Question: I am trying to programatically handel the toggeling of Jquery UI accordion i want that if someone click to next button then it goes to next step after a hidden field is added here is what i wrote in the code:
'''
<!doctype html>
<html lang="en">
<head>
<meta charset="utf-8" />
<title>Pro Plan Store</title>
<script src="//ajax.googleapis.com/ajax/libs/jquery/1.10.1/jquery.min.js"></script>
<script src="http://code.jquery.com/ui/1.10.3/jquery-ui.js"></script>
<link rel="stylesheet" href="http://code.jquery.com/ui/1.10.3/themes/smoothness/jquery-ui.css" />
<script>
$(document).ready(function(){
$("#changeStep").on("click",function(){
$("#step1content").append("<input type='hidden' name='step1done' id='step1done' value=''>");
$('#accordion').accordion('option', 'active', 1);
});
var accordian = $( "#accordion" ).accordion({
active: false,
beforeActivate: function(event, ui) {
var newIndex = $(ui.newHeader).index('h3');
console.log(newIndex);
switch(newIndex){
case 0:
// $(this).accordion( "option", "active", 0 ); //Main page just set it to homepage again
break
case 1:
if($("#step1done").length > 0){
$(this).accordion( "option", "active", 1 ); //Main page just set it to homepage again
}
else{
alert("Please login first to choose plan");
event.preventDefault();
}
break
case 2:
break
}
}
});
});
</script>
</head>
<body>
<div id="accordion">
<h3 id="logmein">Welcome Pro Plan Store</h3>
<div id="step1content">
<p>
Mauris mauris ante, blandit et, ultrices a, suscipit eget, quam. Integer
ut neque. Vivamus nisi metus, molestie vel, gravida in, condimentum sit
amet, nunc. Nam a nibh. Donec suscipit eros. Nam mi. Proin viverra leo ut
odio. Curabitur malesuada. Vestibulum a velit eu ante scelerisque vulputate.
</p>
<input type="button" value="Next" id="changeStep" />
</div>
<h3 id="chooseplan">Choose Plan</h3>
<div id="step2content">
<p>
Choose Plan Here
</p>
</div>
<h3 id="zoura">Checkout</h3>
<div id="step3content">
<p>
Zoura Iframe
</p>
</div>
</div>
</body>
</html>
'''
but when i run it and see it in console it give me too much recursion error. as shown in the following error:

am i doing something wrong?? i am using all the stable versions of libraries. I also tried it by emulating the click on the head element of accordion but same error i am getting
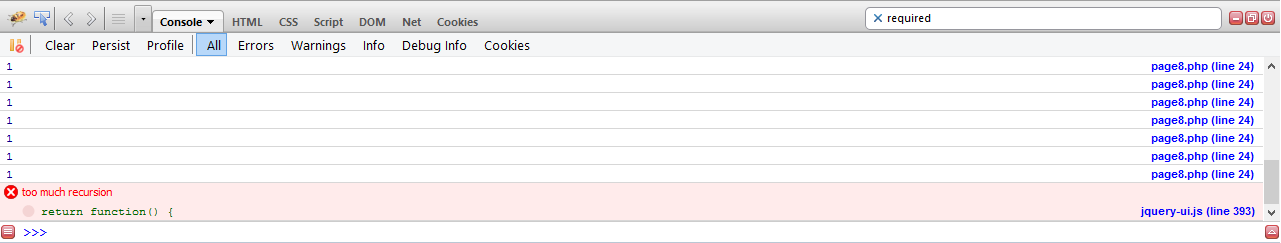
Answer: This is to do with your code that's been written:
you are trying to make "Choose Panel" active by doing $('#accordion').accordion('option', 'active', 1) on click of next button in first panel.
Before getting activated, the control goes to beforeActivate method. But in beforeActivate method, you are trying to activate the same panel. Now the control comes to beforeActivate method again before getting activated and hence in deadlock.
Why would you want to activate same accordion in beforeActivate method? This will never work.